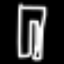
Label: pants